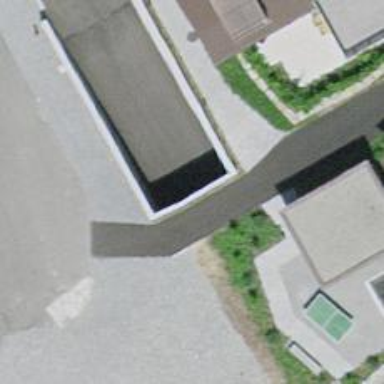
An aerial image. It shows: Parking entrance.